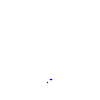
Particle: proton